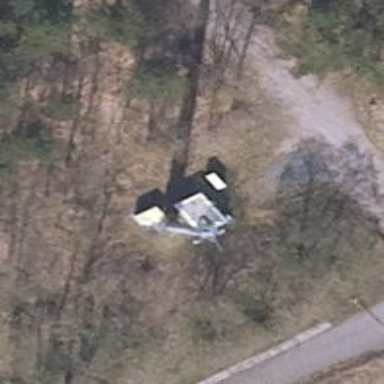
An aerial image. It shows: Communication tower.